Question: The header repeats only per page.
'''
ItemNr | ItemGenDesc | FulfilmentBin | onHand
-----------------------------------------------
CAP100 Capacitor FulFil1 5
binPriority | binBackup | binBackupQty | binMin | binMax
-----------------------------------------------------------------
1 bkBUSLOT2 100 1 5
2 bkBUSLOT3 150 2 6
CAP400 Transistor FulFil12 20
CAP500 Transistor FulFil14 30
binPriority | binBackup | binBackupQty | binMin | binMax
-----------------------------------------------------------------
1 bkBUSLOT5 250 5 9
'''
My SQL output is as below

I tried to work with 2 tablix and somehow I got the output coming up in preview mode but when I export to PDF, I get blank lines between each item. I am guessing that's because the binPriority grid (detail grid) is hidden when the itemnr count <=1. Also the tablix1 row header appears for every grouping but I want row header to appear once per page.
Can anyone suggest what are the ways to generate this type of report?
Thanks.
Update 1 : Sorry CAP500 in the report should be Radiator. My typo mistake. The report should be grouped by ItemNumber and it is sorted by binPriority. So it will print binpriority=0 in the master grid and then in the detail grid it will print in the order of binPriority. The OnHand that is shown in the master grid is relevant to binPriority= 0.
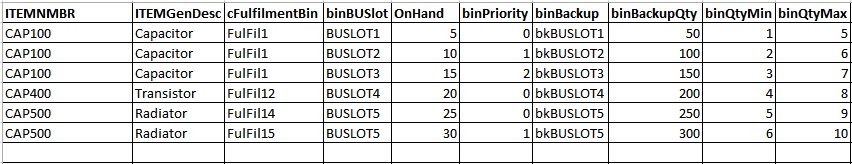
Answer: You can achieve your specified layout with a single Tablix. This is fairly simple if you don't mind Columns 2-4 in your Group heading lining up with Columns 1-3 in your Detail. Since horizontal page real estate isn't really an issue (only 6 columns counting the blank column to the left of your Detail columns), I would take this route.
I'm not sure how much you know about SSRS, so forgive me if this explanation is too rudimentary. Others with less experience than you might find it helpful as well.
1. Right Click the Detail Row on your Tablix.
2. Select Add Group => Row Group => Parent Group.
3. Set the Group By value to ItemNumber and check the "Add Group Header" box.
4. This creates a Group By Column, which I would delete for your specified layout. Make sure to only delete the Column, not the Row Group.
5. In the Grouping Window (down at the bottom by default), right click the ItemNumber Row Group and select Group Properties.
6. On the Sorting tab/menu, set the Sort By value to binPriority.
7. Right Click your new Row Group Row on the Tablix and select Insert Row => Inside Group Above. You'll need to do this twice so you have 3 Row headings in the Row Group.
8. Insert 3 more columns for a total of 6 columns in your Tablix.
9. Put your ItemNr, ItemGenDesc, FulfilmentBin, onHand Labels and Values in the first two Rows, first 4 Columns of your Row Group.
10. Put your binPriority, binBackup, binBackupQty, binMin, binMax Labels in the Last Row, Last 5 columns of your Row Group.
11. Put your binPriority, binBackup, binBackupQty, binMin, binMax Values in the Last 5 columns of your Detail Row.